Question: Find the minimum number of moves required to get from the Tower of Hanoi state described in the figure to the completed state
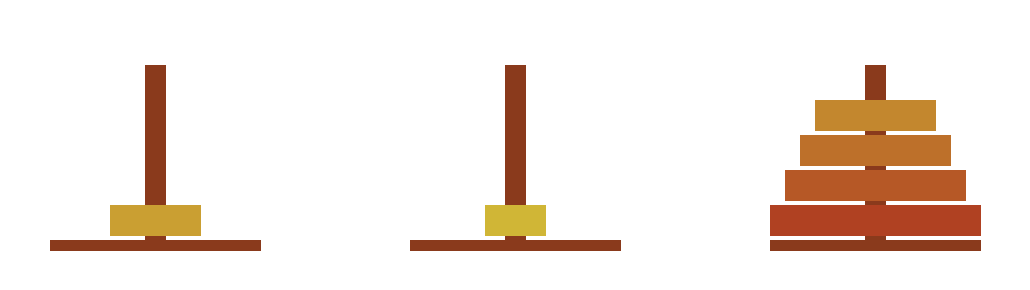
Answer: 2